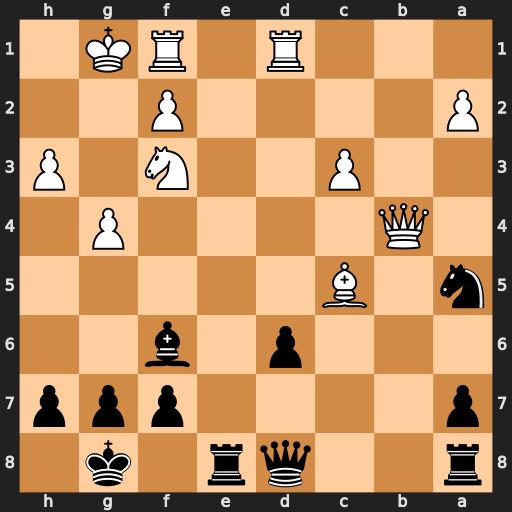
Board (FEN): r2qr1k1/p4ppp/3p1b2/n1B5/1Q4P1/2P2N1P/P4P2/3R1RK1
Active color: b
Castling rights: -
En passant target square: -
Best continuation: dxc5 Rxd8 cxb4 Rxa8 Rxa8